Question: I would like to prevent user from submitting dialog form twice.
Here is my submit code:
'''
$('form', dialog).submit(function () {
if (dialogSubmitted) { return false; }
dialogSubmitted = true;
...
...
});
'''
Where dialogSubmitted is a variable indicating if the form is already submitted. The problem is that it doesn't work. When I open the dialog and I press Enter twice (quickly) the form is submitted twice.
Any idea?
Thanks.
---
Here is another attempt which also failed when I press enter key twice very quickly:
'''
$('form', dialog).one('submit', function (evt) {
evt.preventDefault();
$(this).on('submit', function (evt) {
evt.preventDefault();
});
$.post($(this).attr('action'), $(this).serialize(), function (data, status) {
$('#my-modal').modal('hide');
...
...
}).error(function (error, status, a, b) {
$('.modal-body p.body').html(error.responseText);
writeError('msgError', pStopIndex.validationFailed);
});
// Unbind form submitting
$('form', dialog).unbind();
return false;
});
'''
As you can see, I do ajax post (in place of classic form submit). Maybe the problem is there?
Here is the capture of traces from Google Chrome:

We can see there are 2 posts. Only occurrs when I press enter key twice quickly or click submit button twice quickly.
Any idea? Thanks.
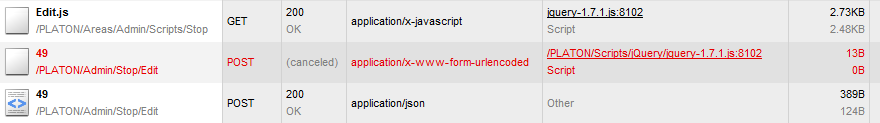
Answer: just use 'one()' method
see example fiddle : <URL>
'''
$('form', dialog).one('submit', function (evt) {
/* prevent default action */
evt.preventDefault();
...
/* code to be executed once */
...
/**
* disable default action (this handler will be attached after first
* submit event and it will prevent any further submit action
*/
$(this).on('submit', function (evt) {
evt.preventDefault();
});
});
'''
further reference: <URL>
>